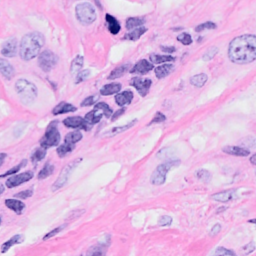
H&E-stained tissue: Breast